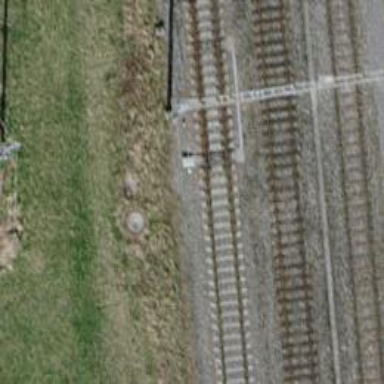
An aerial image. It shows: Railway switch.